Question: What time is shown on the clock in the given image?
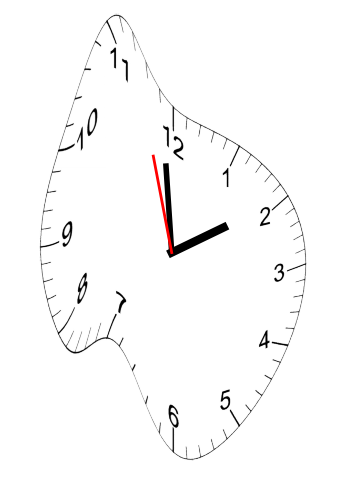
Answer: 01:58:57